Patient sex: M
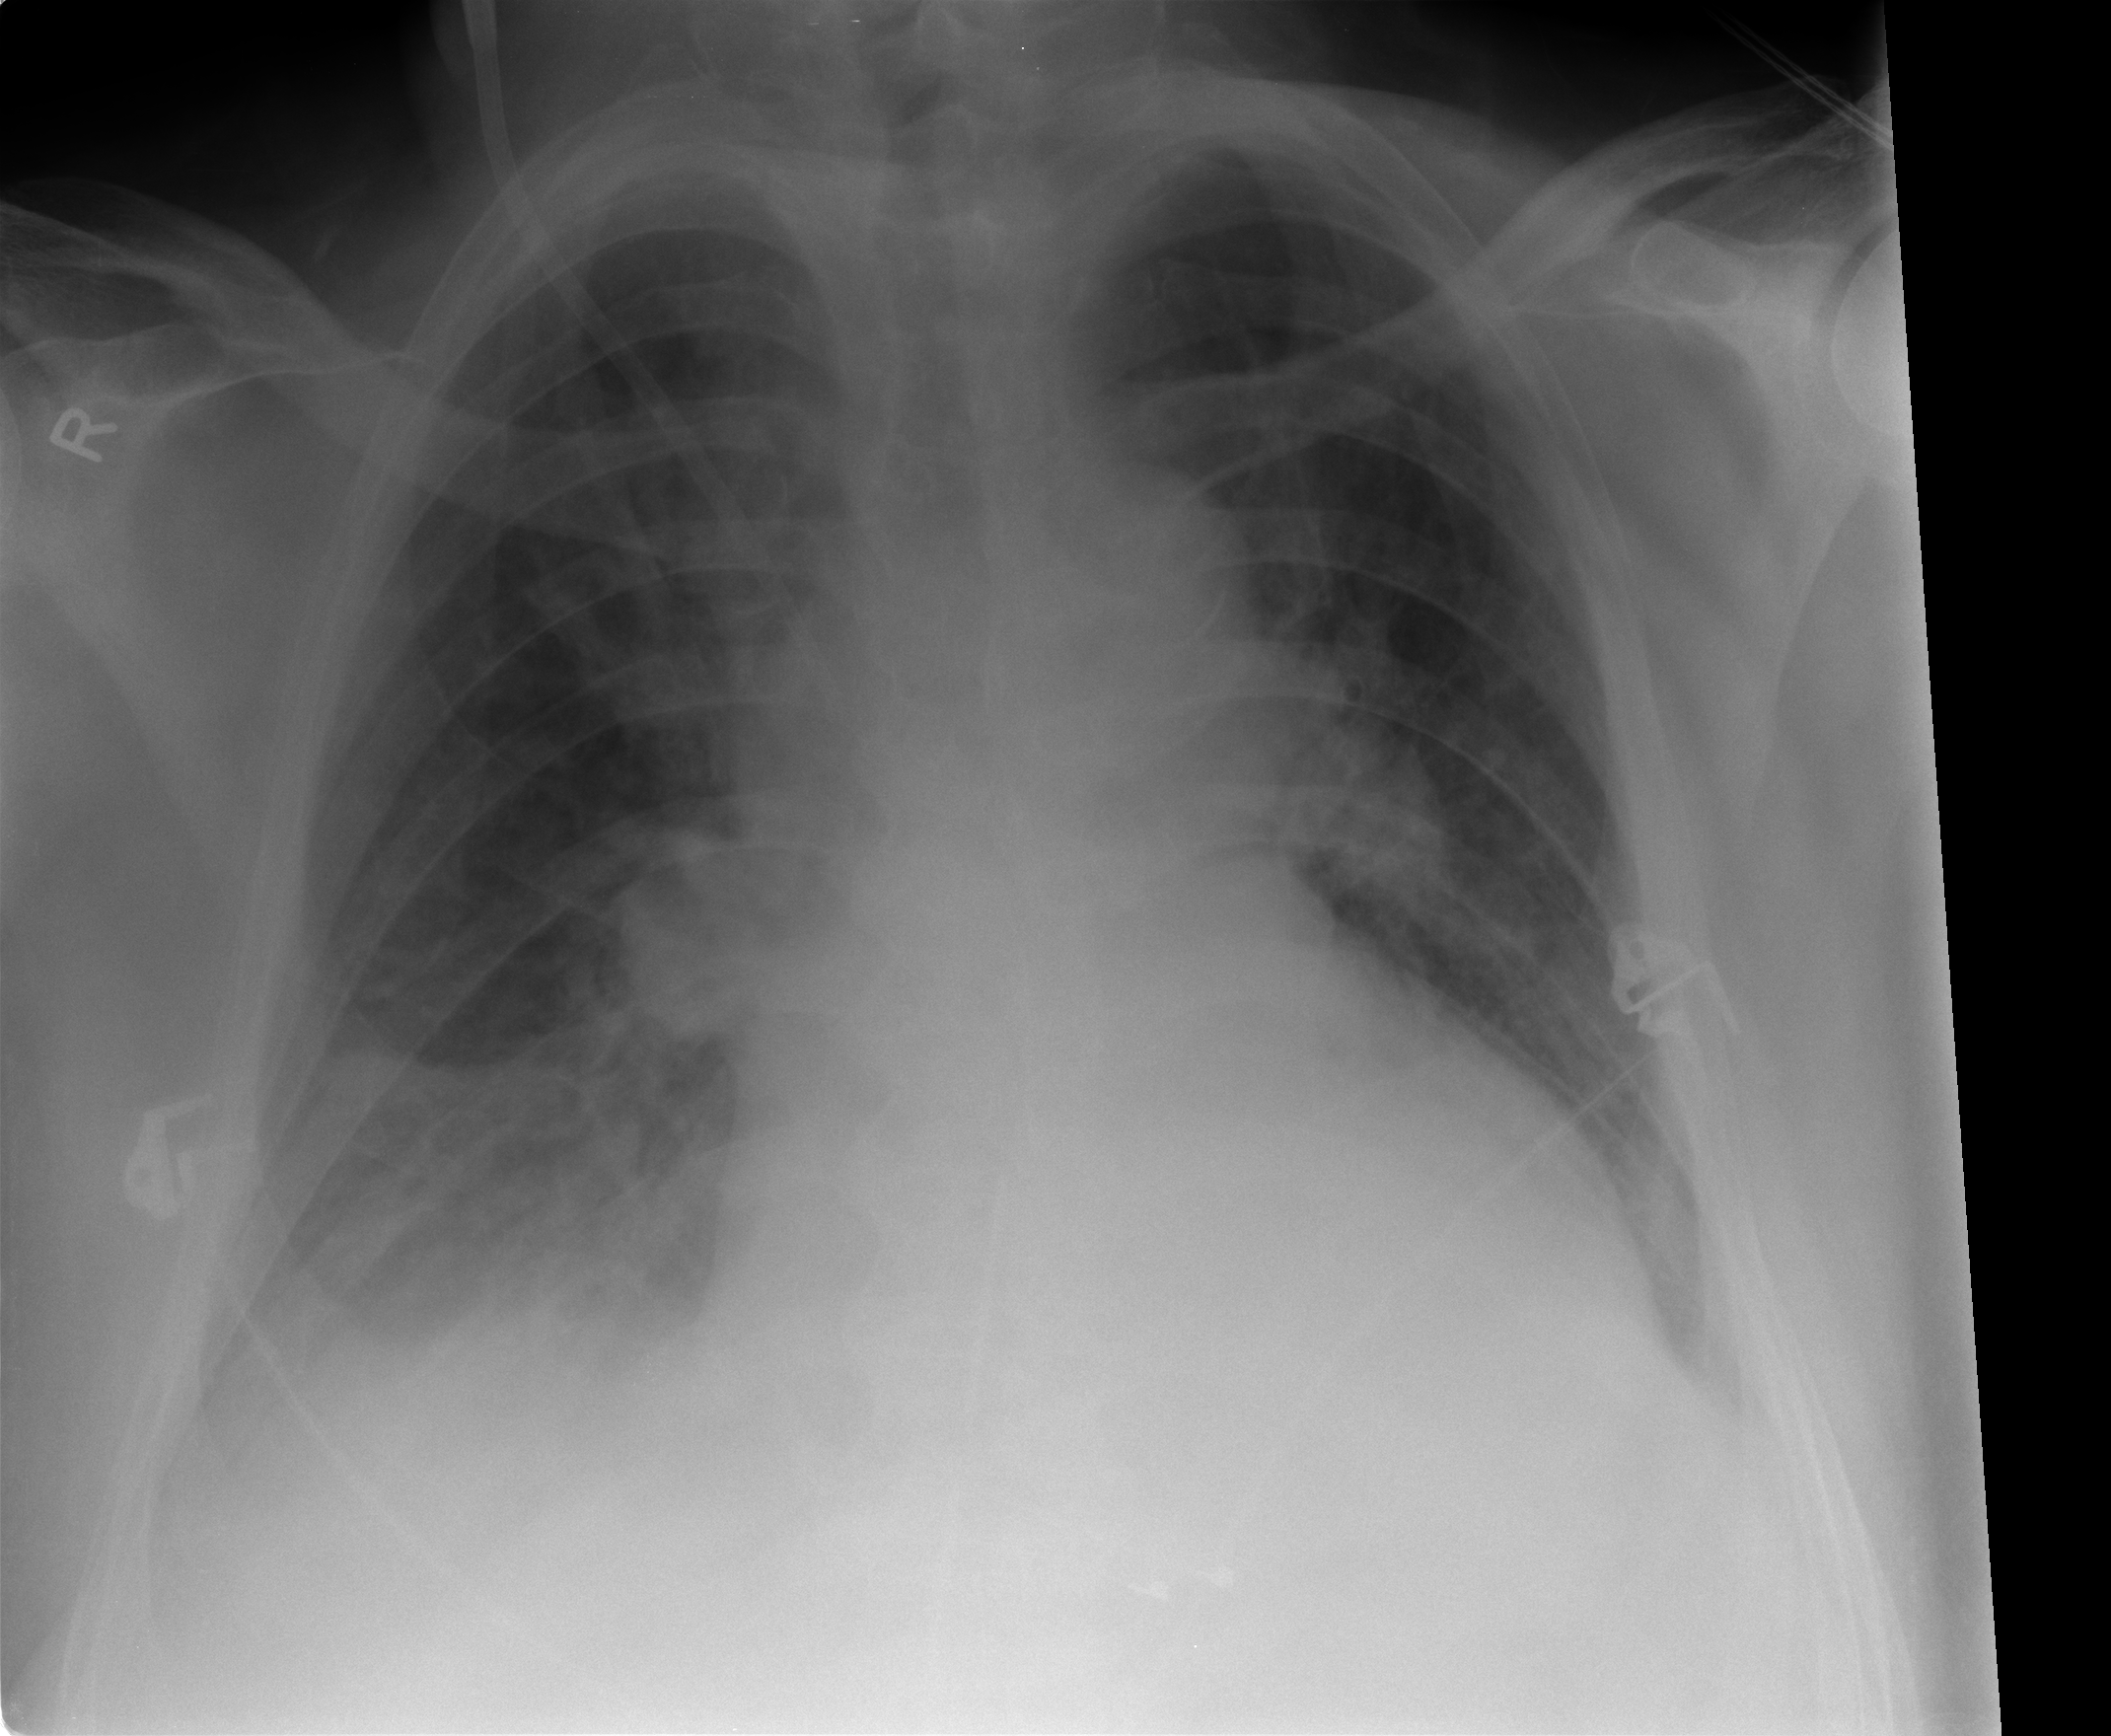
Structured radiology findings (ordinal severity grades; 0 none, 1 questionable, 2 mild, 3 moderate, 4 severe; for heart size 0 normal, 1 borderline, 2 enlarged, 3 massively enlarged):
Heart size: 2
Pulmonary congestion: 2
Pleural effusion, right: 2
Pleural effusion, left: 1
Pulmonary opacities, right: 2
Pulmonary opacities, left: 0
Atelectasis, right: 2
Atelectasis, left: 2